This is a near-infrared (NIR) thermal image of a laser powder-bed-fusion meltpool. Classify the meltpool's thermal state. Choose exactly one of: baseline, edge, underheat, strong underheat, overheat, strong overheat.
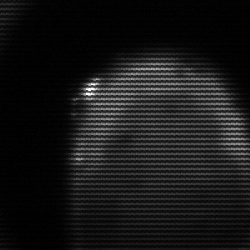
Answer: edge